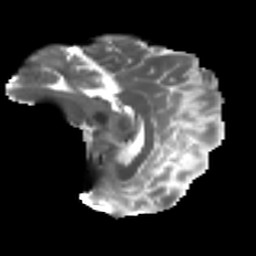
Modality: T2w
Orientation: sagittal
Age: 49
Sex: male
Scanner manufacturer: ge
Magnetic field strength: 3 T
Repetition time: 7.8 s
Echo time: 0.0611 s